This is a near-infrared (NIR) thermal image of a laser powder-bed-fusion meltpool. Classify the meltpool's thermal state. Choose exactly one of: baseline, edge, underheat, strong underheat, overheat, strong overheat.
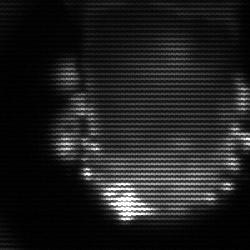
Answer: baseline